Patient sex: F
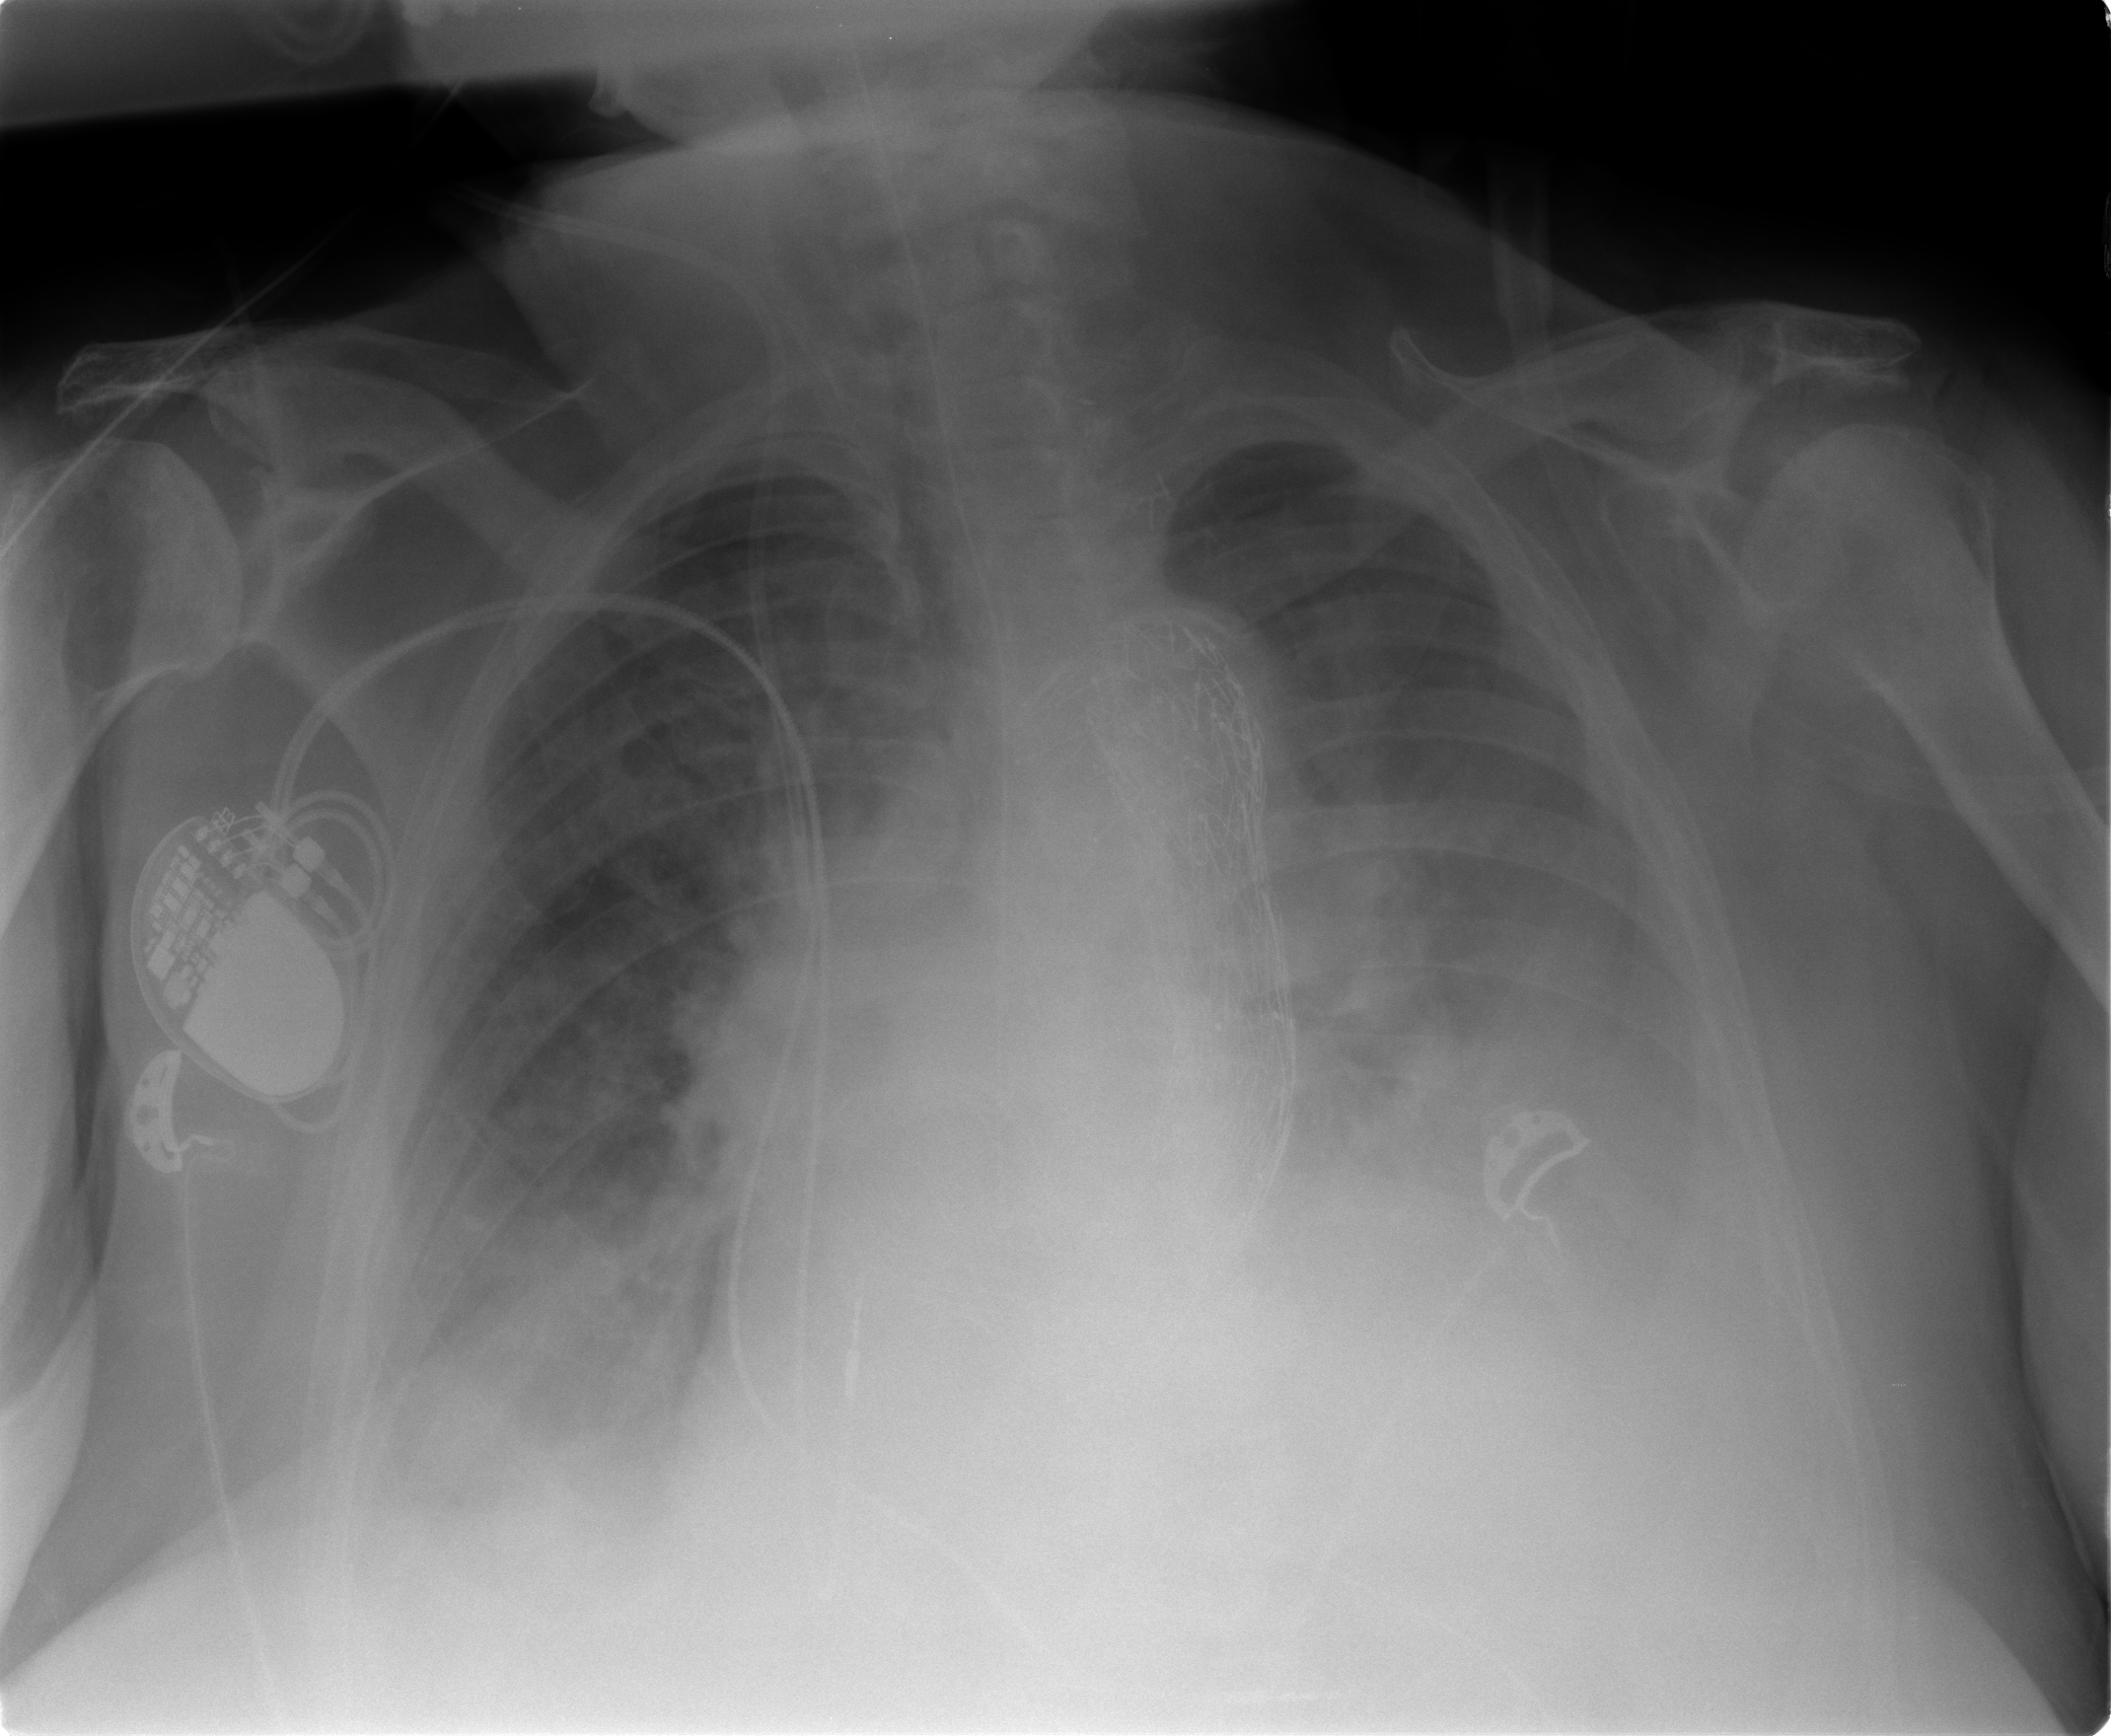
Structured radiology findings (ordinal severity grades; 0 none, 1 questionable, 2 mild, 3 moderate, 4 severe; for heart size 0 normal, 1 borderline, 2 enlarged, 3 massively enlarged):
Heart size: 2
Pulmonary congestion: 2
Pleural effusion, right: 2
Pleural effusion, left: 3
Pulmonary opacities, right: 0
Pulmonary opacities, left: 2
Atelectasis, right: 2
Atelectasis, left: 3